Question:
This is working fine in IE8 but not working in Chrome. Please help me. I am using following code:
'''
.sortpostdrpdwn{
height:4px;
width:8px;
float:right;
padding:15px 8px 5px 6px;
}
'''
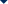
Answer: Please specify in detail, its not always persons are free to question your answer with insufficient code. Sorry if being rude.
Padding will have inside div effect. which is 8px & 4px in size with 15 8 5 6 that will lead to total of height:24 width:22px, so, that is how it was working fine in IE.
Thank you,